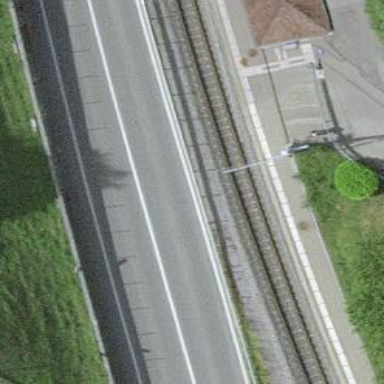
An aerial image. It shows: Narrow-gauge railway track with one electrified contact line.